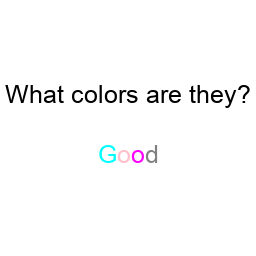
Color: cyan, pink, magenta, gray
Background color: white
Question text color: black